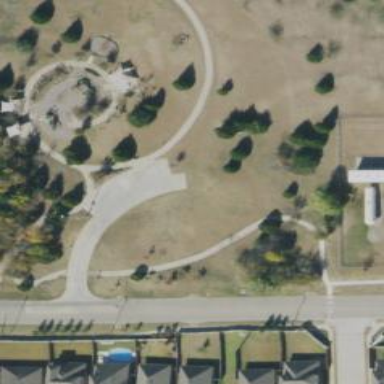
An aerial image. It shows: Path.